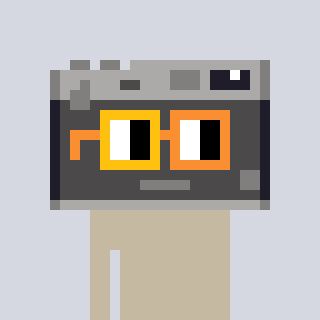
a pixel art character with square yellow and orange glasses, a camera-shaped head and a slimegreen-colored body on a cool background